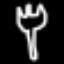
Label: fork